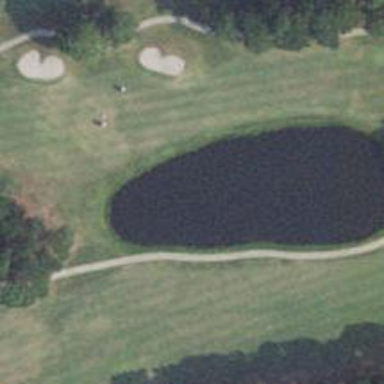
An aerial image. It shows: Pond serving as lateral water hazard on golf course.